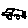
Label: car